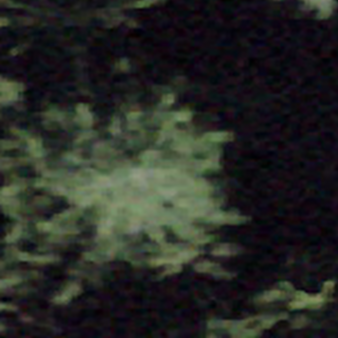
Label: other